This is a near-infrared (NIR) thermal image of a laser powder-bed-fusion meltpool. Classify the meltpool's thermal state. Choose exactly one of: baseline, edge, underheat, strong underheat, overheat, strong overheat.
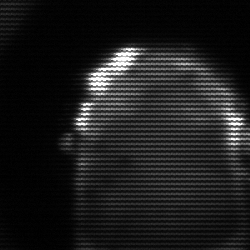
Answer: baseline